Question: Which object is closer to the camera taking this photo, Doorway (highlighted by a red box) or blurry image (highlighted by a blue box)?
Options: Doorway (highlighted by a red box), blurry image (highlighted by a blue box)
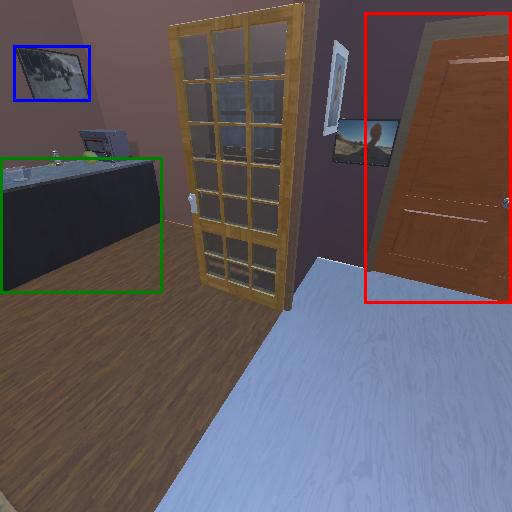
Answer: Doorway (highlighted by a red box)